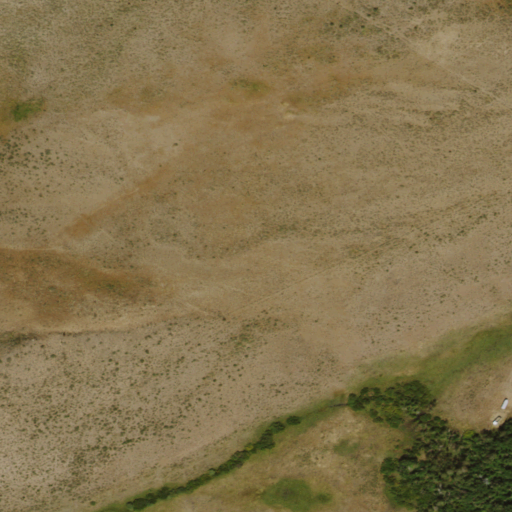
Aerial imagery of plain(s) in Nevada named Yankee Bill Flat containing shrub, evergreen forest, and deciduous forest